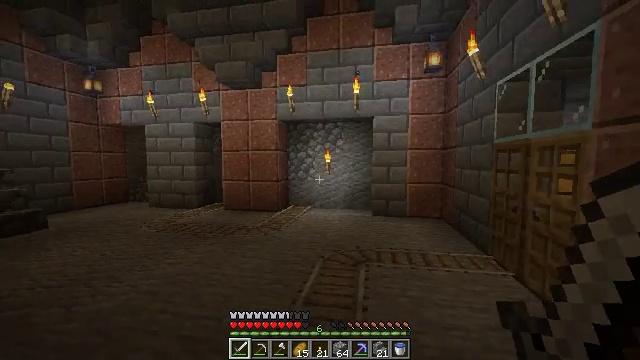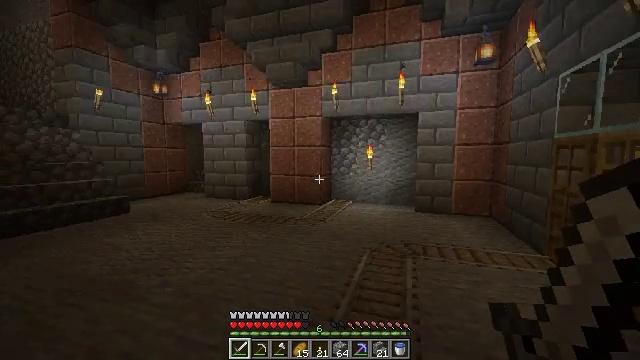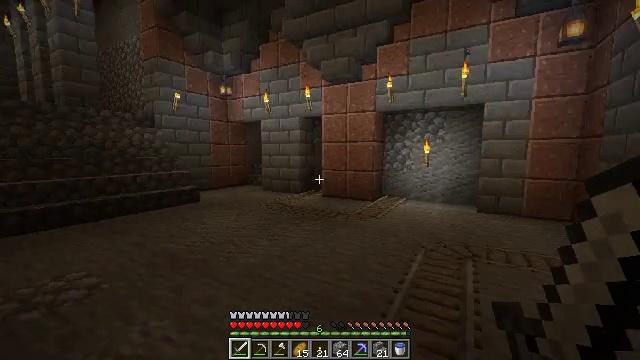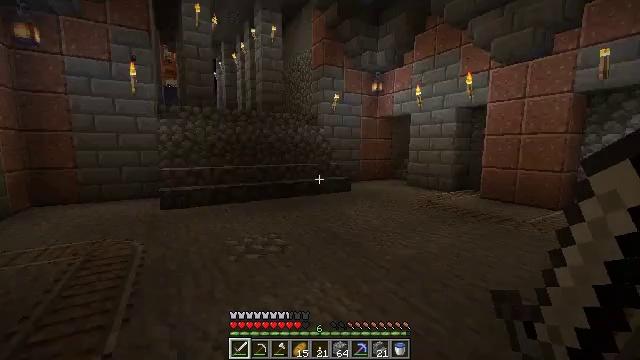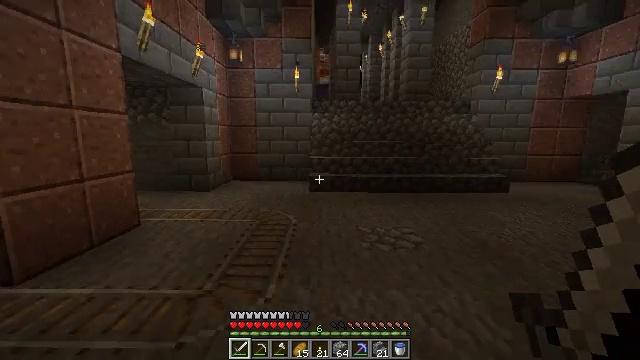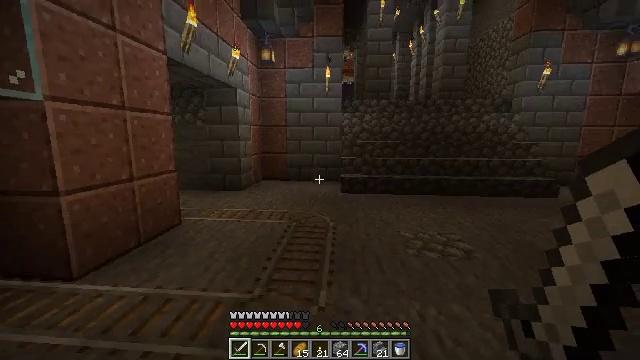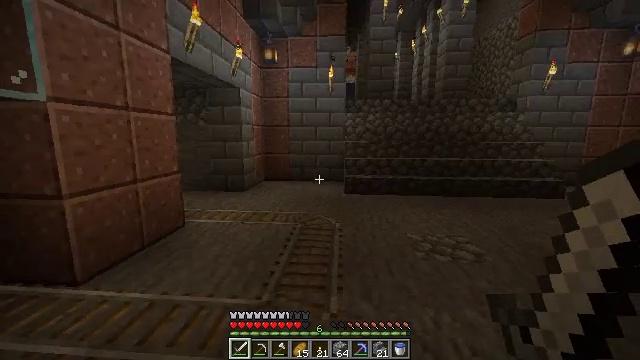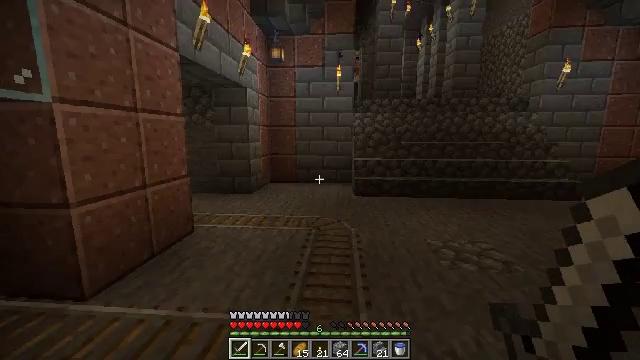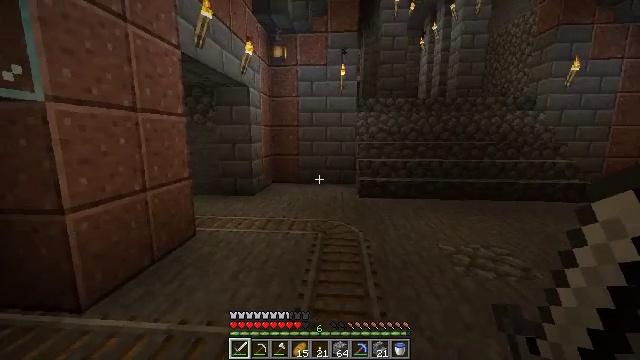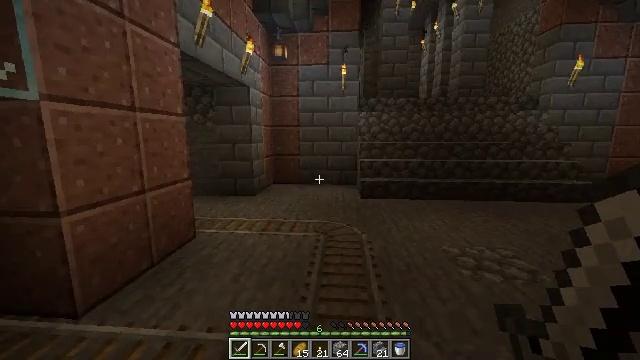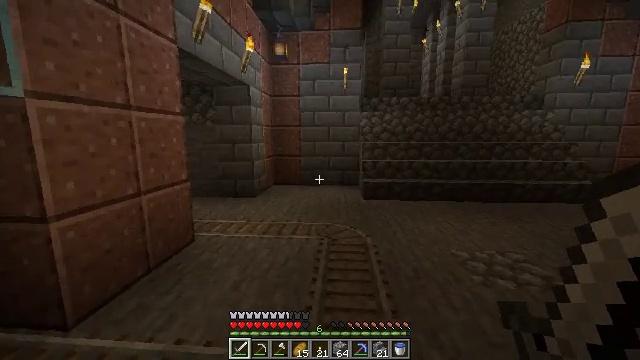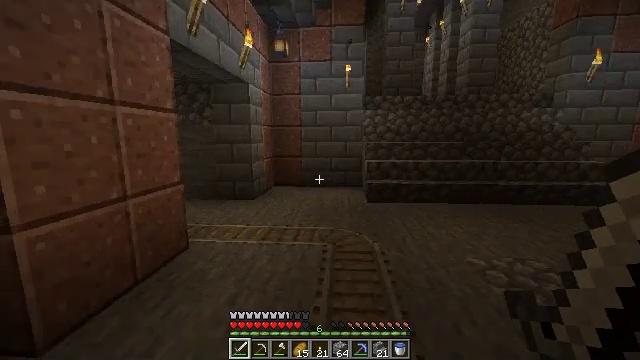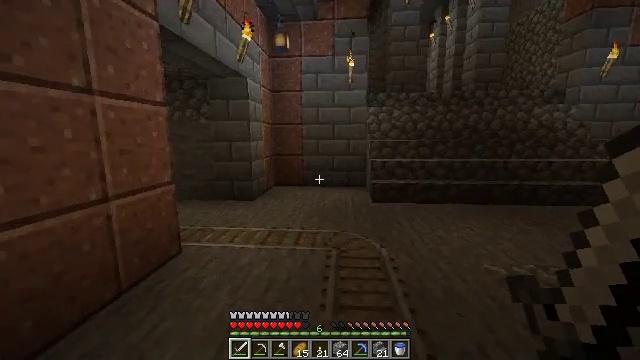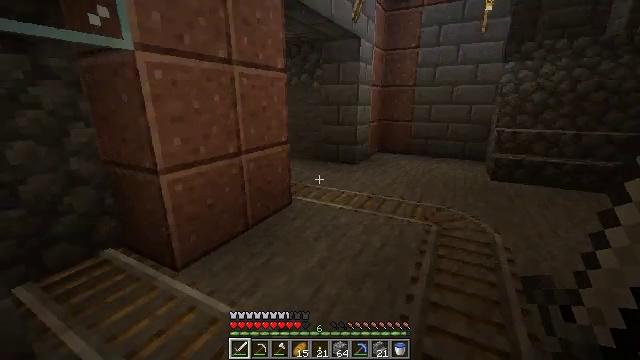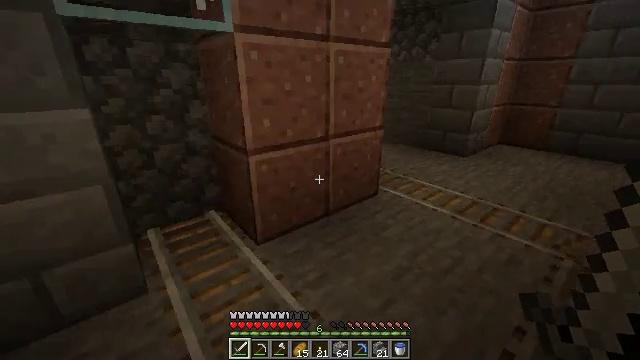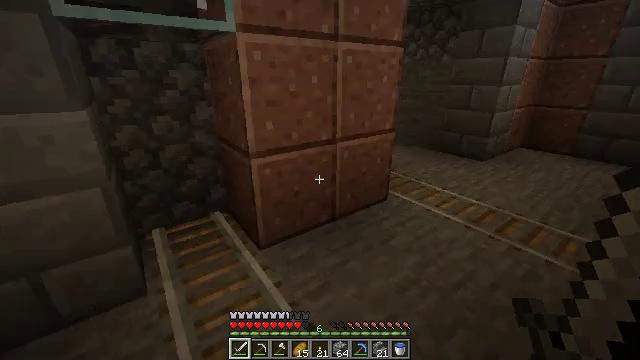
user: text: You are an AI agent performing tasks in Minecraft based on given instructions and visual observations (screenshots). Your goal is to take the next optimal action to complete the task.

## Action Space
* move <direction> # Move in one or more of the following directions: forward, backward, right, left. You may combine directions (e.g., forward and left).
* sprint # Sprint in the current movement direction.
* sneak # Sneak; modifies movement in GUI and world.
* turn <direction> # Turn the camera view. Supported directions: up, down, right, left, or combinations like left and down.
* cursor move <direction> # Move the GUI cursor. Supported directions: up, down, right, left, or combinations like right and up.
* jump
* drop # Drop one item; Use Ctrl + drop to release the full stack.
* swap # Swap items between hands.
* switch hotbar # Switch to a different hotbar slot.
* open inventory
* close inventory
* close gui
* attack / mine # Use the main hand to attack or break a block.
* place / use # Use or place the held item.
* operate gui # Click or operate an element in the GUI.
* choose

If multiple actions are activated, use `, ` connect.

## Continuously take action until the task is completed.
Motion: motion action
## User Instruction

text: Gather stone by using a pickaxe.
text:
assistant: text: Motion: move back and move left, turn left and down
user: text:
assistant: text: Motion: move back and move left, turn left and down
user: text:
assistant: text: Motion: move left, turn left and down
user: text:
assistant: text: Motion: move left, turn left and down
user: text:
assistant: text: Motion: move forward and move left, turn left
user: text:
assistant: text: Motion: move forward and move left
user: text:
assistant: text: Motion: move forward and move left
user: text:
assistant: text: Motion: move forward
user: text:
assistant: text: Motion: move forward
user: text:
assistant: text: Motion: move forward
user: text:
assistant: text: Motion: move forward
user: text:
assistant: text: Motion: move forward
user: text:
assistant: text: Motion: move forward, turn left and down
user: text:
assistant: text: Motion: move forward and move right, turn left and down
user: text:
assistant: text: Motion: move forward and move right, turn left
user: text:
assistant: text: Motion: move forward and move right
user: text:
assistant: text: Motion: move forward and move right, turn left and down
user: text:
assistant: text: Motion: move forward and move right, turn left and down
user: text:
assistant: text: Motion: move forward and move right
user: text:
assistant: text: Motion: move forward and move right
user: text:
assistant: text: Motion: move forward and move right
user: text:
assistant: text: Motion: move forward and move right
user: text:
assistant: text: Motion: move forward and move right
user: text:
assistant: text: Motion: move forward and move right
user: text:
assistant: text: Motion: move forward and move right
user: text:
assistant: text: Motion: move forward and move right, turn up
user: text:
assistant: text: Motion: move forward and move right, turn left
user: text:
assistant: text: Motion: move forward and move right, turn left
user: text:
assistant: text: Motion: move forward
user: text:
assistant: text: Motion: move forward